Question: DataModel.h code file
'''
#import "DataModel.h"
#import <CoreData/CoreData.h>
#import "SettingsEntity.h"
#import "Constants.h"
@implementation DataModel
NSManagedObjectContext *managedObjectContextEntity;
NSManagedObjectContext *managedObjectContextMessage;
NSManagedObjectModel *managedObjectModel;
NSPersistentStoreCoordinator *persistentStoreCoordinator;
NSEntityDescription *theSettingsEntity;
NSEntityDescription *theMessagesEntity;
-(id) init
{
NSURL *modelURL = [[NSBundle mainBundle] URLForResource:@"SOW" withExtension:@"momd"];
managedObjectModel = [[NSManagedObjectModel alloc] initWithContentsOfURL:modelURL];
NSError *error = nil;
NSURL *storeURL = [[[[NSFileManager defaultManager] URLsForDirectory:NSDocumentDirectory inDomains:NSUserDomainMask] lastObject] URLByAppendingPathComponent:[Constants SQLLiteDB]];
persistentStoreCoordinator = [[NSPersistentStoreCoordinator alloc] initWithManagedObjectModel:managedObjectModel];
if (![persistentStoreCoordinator addPersistentStoreWithType:NSSQLiteStoreType configuration:nil URL:storeURL options:nil error:&error]) {
NSLog(@"Unresolved error %@, %@", error, [error userInfo]);
abort();
}
if (persistentStoreCoordinator != nil) {
managedObjectContextEntity = [[NSManagedObjectContext alloc] init];
[managedObjectContextEntity setPersistentStoreCoordinator:persistentStoreCoordinator];
managedObjectContextMessage = [[NSManagedObjectContext alloc] init];
[managedObjectContextMessage setPersistentStoreCoordinator:persistentStoreCoordinator];
}
theSettingsEntity = [NSEntityDescription entityForName:@"SettingsEntity" inManagedObjectContext:managedObjectContextEntity];
theMessagesEntity = [NSEntityDescription entityForName:@"MessageEntity" inManagedObjectContext:managedObjectContextMessage];
return self;
}
-(void) SaveSetting: (SettingsEntity *)setting
{
NSError *error = nil;
if (managedObjectContextEntity != nil) {
if ([managedObjectContextEntity hasChanges] && ![managedObjectContextEntity save:&error]) {
NSLog(@"Unresolved error %@, %@", error, [error userInfo]);
abort();
}
else {
UIAlertView *alert = [[UIAlertView alloc] initWithTitle:@"Confirmation" message:@"Settings were saved successfully." delegate:nil cancelButtonTitle:@"Okay" otherButtonTitles:nil, nil];
[alert show];
}
}
}
-(void) SaveMessage: (MessageEntity *)message
{
NSError *error = nil;
if (managedObjectContextMessage != nil) {
if ([managedObjectContextMessage hasChanges] && ![managedObjectContextMessage save:&error]) {
NSLog(@"Unresolved error %@, %@", error, [error userInfo]);
abort();
}
}
}
-(NSArray *) GetSettingsResult
{
NSManagedObjectContext *context = managedObjectContextEntity;
NSFetchRequest *request = [[NSFetchRequest alloc] init];
[request setEntity:theSettingsEntity];
NSSortDescriptor *sortDescriptor = [[NSSortDescriptor alloc] initWithKey:@"enteredDateTime" ascending:NO];
NSArray *sortDescriptors = [NSArray arrayWithObjects:sortDescriptor, nil];
[request setSortDescriptors:sortDescriptors];
NSArray *results = [context executeFetchRequest:request error:nil];
return results;
}
-(SettingsEntity *) GetSettingsEntity
{
SettingsEntity *settingsEntity = [NSEntityDescription
insertNewObjectForEntityForName:[theSettingsEntity name]
inManagedObjectContext:managedObjectContextEntity];
return settingsEntity;
}
-(NSArray *) GetMessageResult
{
NSFetchRequest *request = [self GetMessageFetchRequest];
NSArray *results = [managedObjectContextMessage executeFetchRequest:request error:nil];
return results;
}
-(NSFetchRequest *) GetMessageFetchRequest
{
NSFetchRequest *request = [[NSFetchRequest alloc] init];
[request setEntity:theMessagesEntity];
NSSortDescriptor *sortDescriptor = [[NSSortDescriptor alloc] initWithKey:@"sentDateTime" ascending:NO];
NSArray *sortDescriptors = [NSArray arrayWithObjects:sortDescriptor, nil];
[request setSortDescriptors:sortDescriptors];
return request;
}
-(NSFetchedResultsController *) GetMessageFetchResultsController
{
NSFetchRequest *fetchRequest = [self GetMessageFetchRequest];
NSFetchedResultsController *aFetchedResultsController = [[NSFetchedResultsController alloc] initWithFetchRequest:fetchRequest managedObjectContext:managedObjectContextMessage sectionNameKeyPath:@"typeMessage" cacheName:nil];
return aFetchedResultsController;
}
-(MessageEntity *) GetMessageEntity
{
MessageEntity *mEntity = [NSEntityDescription
insertNewObjectForEntityForName:[theMessagesEntity name]
inManagedObjectContext:managedObjectContextMessage];
return mEntity;
}
@end
'''
HistoryTableView code file is as follows:
'''
#import "HistoryTableViewController.h"
#import "MessageEntity.h"
#import "DataModel.h"
#import "HistoryDetailViewController.h"
#import "Constants.h"
@interface HistoryTableViewController ()
- (void)configureCell:(UITableViewCell *)cell atIndexPath:(NSIndexPath *)indexPath;
@end
@implementation HistoryTableViewController
//todo: zulfiqar review this line of code.
@synthesize fetchedResultsController = __fetchedResultsController;
- (id)initWithStyle:(UITableViewStyle)style
{
self = [super initWithStyle:style];
if (self) {
// Custom initialization
}
return self;
}
- (void)awakeFromNib
{
[super awakeFromNib];
}
- (void)viewDidLoad
{
[super viewDidLoad];
self.navigationItem.rightBarButtonItem = self.editButtonItem;
//todo: get fetched controller here.. and reuse it every where in rest of this class.
}
/* faisal code starts here */
- (NSString *)tableView:(UITableView *)tableView titleForHeaderInSection:(NSInteger)section
{
NSFetchedResultsController *c = [self fetchedResultsController];
NSArray *titles = [c sectionIndexTitles];
NSString *title = titles[section];
if ([title isEqualToString:@"E"])
{
return [Constants Email];
}
else if([title isEqualToString:@"T"])
{
return [Constants Text];
}
else
{
return [Constants Call];
}
}
- (NSArray *)sectionIndexTitlesForTableView: (UITableView *)aTableView
{
NSFetchedResultsController *c = [self fetchedResultsController];
return [c sectionIndexTitles];
}
-(NSInteger) tableView:(UITableView *)tableView numberOfRowsInSection:(NSInteger)section
{
NSFetchedResultsController *c = [self fetchedResultsController];
id<NSFetchedResultsSectionInfo> sectionInfo = c.sections[section];
return sectionInfo.numberOfObjects;
}
- (NSInteger)numberOfSectionsInTableView:(UITableView *)tableView
{
NSFetchedResultsController *c = [self fetchedResultsController];
return c.sections.count;
}
- (void)viewDidUnload
{
[super viewDidUnload];
// Release any retained subviews of the main view.
// e.g. self.myOutlet = nil;
}
-(void) prepareForSegue:(UIStoryboardSegue *)segue sender:(id)sender
{
NSIndexPath *path = self.tableView.indexPathForSelectedRow;
HistoryDetailViewController *hdvc = segue.destinationViewController;
NSFetchedResultsController *c = [self fetchedResultsController];
MessageEntity *message = (MessageEntity *)[c objectAtIndexPath:path];
hdvc.currentMessageEntity = message;
}
- (BOOL)shouldAutorotateToInterfaceOrientation:(UIInterfaceOrientation)interfaceOrientation
{
return (interfaceOrientation == UIInterfaceOrientationPortrait);
}
#pragma mark - Table view data source
/*
- (NSInteger)tableView:(UITableView *)tableView numberOfRowsInSection:(NSInteger)section
{
NSFetchedResultsController *c = [self fetchedResultsController];
id <NSFetchedResultsSectionInfo> sectionInfo = c.sections[section];
return sectionInfo.numberOfObjects;
}
*/
- (UITableViewCell *)tableView:(UITableView *)tableView cellForRowAtIndexPath:(NSIndexPath *)indexPath
{
NSFetchedResultsController *c = [self fetchedResultsController];
NSString *CellIdentifier = [NSString stringWithFormat:@"Cell"];// %d_%d",indexPath.section,indexPath.row];
UITableViewCell *cell = [tableView dequeueReusableCellWithIdentifier:CellIdentifier forIndexPath:indexPath];
MessageEntity *message = (MessageEntity *)[c objectAtIndexPath:indexPath];
cell.textLabel.text = message.typeMessage;
return cell;
/*
NSDateFormatter *dateFormat = [[NSDateFormatter alloc] init];
[dateFormat setDateFormat:@"EEE. MMM. dd, yyyy HH:mm"];
UITableViewCell *cell = [tableView dequeueReusableCellWithIdentifier:@"Cell" forIndexPath:indexPath];
NSFetchedResultsController *c = [self fetchedResultsController];
MessageEntity *message = (MessageEntity *)[c objectAtIndexPath:indexPath];
NSString *sentDateTime = [dateFormat stringFromDate:message.sentDateTime];
NSString *contactAdd;
NSLog(message.typeMessage);
if ([message.typeMessage isEqualToString:[Constants Email]])
{
contactAdd = message.toEmailAddress;
}
else
{
NSString *unformatted = message.toPhoneNumber;
NSArray *stringComponents = [NSArray arrayWithObjects:[unformatted substringWithRange:NSMakeRange(0, 3)],
[unformatted substringWithRange:NSMakeRange(3, 3)],
[unformatted substringWithRange:NSMakeRange(6, [unformatted length]-6)], nil];
contactAdd = [NSString stringWithFormat:@"(%@) %@-%@", [stringComponents objectAtIndex:0], [stringComponents objectAtIndex:1], [stringComponents objectAtIndex:2]];
}
NSString *header = [[NSString alloc] initWithFormat:@"%@",contactAdd];
NSString *detail = [[NSString alloc] initWithFormat:@"%@ on %@", message.sentName, sentDateTime];
cell.detailTextLabel.text = detail;
cell.textLabel.text = header;
return cell;
*/
}
// Override to support conditional editing of the table view.
- (BOOL)tableView:(UITableView *)tableView canEditRowAtIndexPath:(NSIndexPath *)indexPath
{
// Return NO if you do not want the specified item to be editable.
return YES;
}
- (void)tableView:(UITableView *)tableView commitEditingStyle:(UITableViewCellEditingStyle)editingStyle forRowAtIndexPath:(NSIndexPath *)indexPath
{
if (editingStyle == UITableViewCellEditingStyleDelete) {
NSFetchedResultsController *c = [self fetchedResultsController];
NSManagedObject *object = [c objectAtIndexPath:indexPath];
NSManagedObjectContext *context = self.fetchedResultsController.managedObjectContext;
[context deleteObject:object];
NSError *error = nil;
if (![context save:&error]) {
// Replace this implementation with code to handle the error appropriately.
// abort() causes the application to generate a crash log and terminate. You should not use this function in a shipping application, although it may be useful during development.
NSLog(@"Unresolved error %@, %@", error, [error userInfo]);
abort();
}
}
}
- (BOOL)tableView:(UITableView *)tableView canMoveRowAtIndexPath:(NSIndexPath *)indexPath
{
// The table view should not be re-orderable.
return NO;
}
- (void)tableView:(UITableView *)tableView didEndEditingRowAtIndexPath:(NSIndexPath *)indexPath {
[tableView reloadData];
}
- (NSFetchedResultsController *)fetchedResultsController
{
if (__fetchedResultsController != nil) {
return __fetchedResultsController;
}
DataModel *data = [[DataModel alloc]init];
NSFetchedResultsController *aFetchedResultsController = [data GetMessageFetchResultsController];
aFetchedResultsController.delegate = self;
self.fetchedResultsController = aFetchedResultsController;
NSError *error = nil;
if (![self.fetchedResultsController performFetch:&error]) {
// Replace this implementation with code to handle the error appropriately.
// abort() causes the application to generate a crash log and terminate. You should not use this function in a shipping application, although it may be useful during development.
NSLog(@"Unresolved error %@, %@", error, [error userInfo]);
abort();
}
return __fetchedResultsController;
}
- (void)controllerWillChangeContent:(NSFetchedResultsController *)controller
{
[self.tableView beginUpdates];
}
- (void)controller:(NSFetchedResultsController *)controller didChangeSection:(id <NSFetchedResultsSectionInfo>)sectionInfo
atIndex:(NSUInteger)sectionIndex forChangeType:(NSFetchedResultsChangeType)type
{
switch(type) {
case NSFetchedResultsChangeDelete:
[self.tableView deleteSections:[NSIndexSet indexSetWithIndex:sectionIndex] withRowAnimation:UITableViewRowAnimationFade];
break;
}
}
- (void)controller:(NSFetchedResultsController *)controller didChangeObject:(id)anObject
atIndexPath:(NSIndexPath *)indexPath forChangeType:(NSFetchedResultsChangeType)type
newIndexPath:(NSIndexPath *)newIndexPath
{
UITableView *tableView = self.tableView;
switch(type) {
case NSFetchedResultsChangeDelete:
[tableView deleteRowsAtIndexPaths:[NSArray arrayWithObject:indexPath] withRowAnimation:UITableViewRowAnimationFade];
break;
}
}
- (void)controllerDidChangeContent:(NSFetchedResultsController *)controller
{
[self.tableView endUpdates];
}
#pragma mark - Table view delegate
- (void)tableView:(UITableView *)tableView didSelectRowAtIndexPath:(NSIndexPath *)indexPath
{
// Navigation logic may go here. Create and push another view controller.
/*
<#DetailViewController#> *detailViewController = [[<#DetailViewController#> alloc] initWithNibName:@"<#Nib name#>" bundle:nil];
// ...
// Pass the selected object to the new view controller.
[self.navigationController pushViewController:detailViewController animated:YES];
*/
}
@end
'''
My history table view looks as follows:

'''
**Q. Why Email and Call are getting into wrong section?**
'''
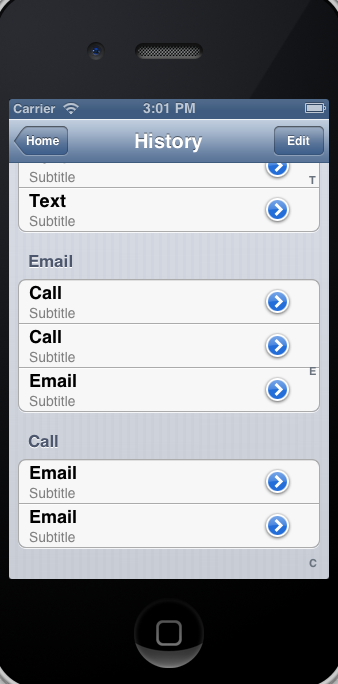
Answer: If you set a 'sectionNameKeyPath' for the fetched results controller, then you must also add a first sort descriptor to the fetch request that uses the same key (or a key that generates the same relative ordering).
So for 'sectionNameKeyPath:@"typeMessage"' you should add one sort descriptor for the key "typeMessage":
'''
NSSortDescriptor *sort1 = [[NSSortDescriptor alloc] initWithKey:@"typeMessage" ascending:YES];
NSSortDescriptor *sort2 = [[NSSortDescriptor alloc] initWithKey:@"sentDateTime" ascending:NO];
NSArray *sortDescriptors = [NSArray arrayWithObjects:sort1, sort2, nil];
[request setSortDescriptors:sortDescriptors];
'''